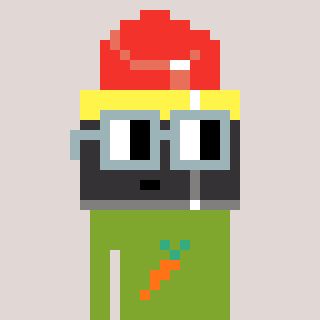
a pixel art character with square dark gray glasses, a lipstick-shaped head and a slimegreen-colored body on a warm background